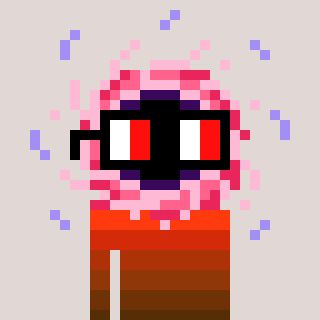
a pixel art character with square glasses with black frames and red eyes, a blackhole-shaped head and a peachy-colored body on a warm background